Question: I have the following code in ASP.net which displays a header and a 'ListBox':
'''
<div id="divEntMain">
<div class="clsEntMain">
<h3>Entities</h3>
<div class="clsLBHolder">
<asp:ListBox ID="lbEnt" ClientIDMode="Static" runat="server"></asp:ListBox>
</div>
</div>
</div>
'''
The CSS defines the look:
'''
.clsEntMain h3
{
background: #F06600;
color: #fff;
text-shadow: 0 -1px 1px rgba(0,0,0,0.7);
border-radius: 10px 10px 0 0;
padding: 13px 20px;
font-size: 12px;
text-align: left;
text-transform: uppercase;
}
#divEntMain
{
width: 100%;
text-align: center;
padding: 0;
margin: 0;
}
#lbEnt
{
width: 100%;
height: 140px;
margin: 0;
padding: 0;
}
'''
Here is the output:

If I modify to this The 'ListBox' moves up just a little bit but I don't want to as the spacing might change based on screen resolution.:
'<div style="margin-top: -5px;" class="clsLBHolder">'
Why is there a space between the orange 'H3' and the 'ListBox'?
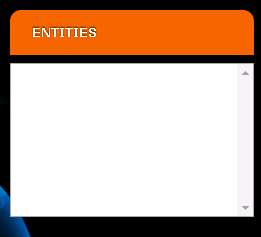
Answer: The default margin for 'h3' is :
'''
margin-before: 1em;
margin-after: 1em;
margin-start: 0;
margin-end: 0;
'''
To override this, you could
'''
h3{
margin: 0;
}
'''
More info about default properties for html elements here: <URL>